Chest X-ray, PA view. Patient: 30 years old, sex M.
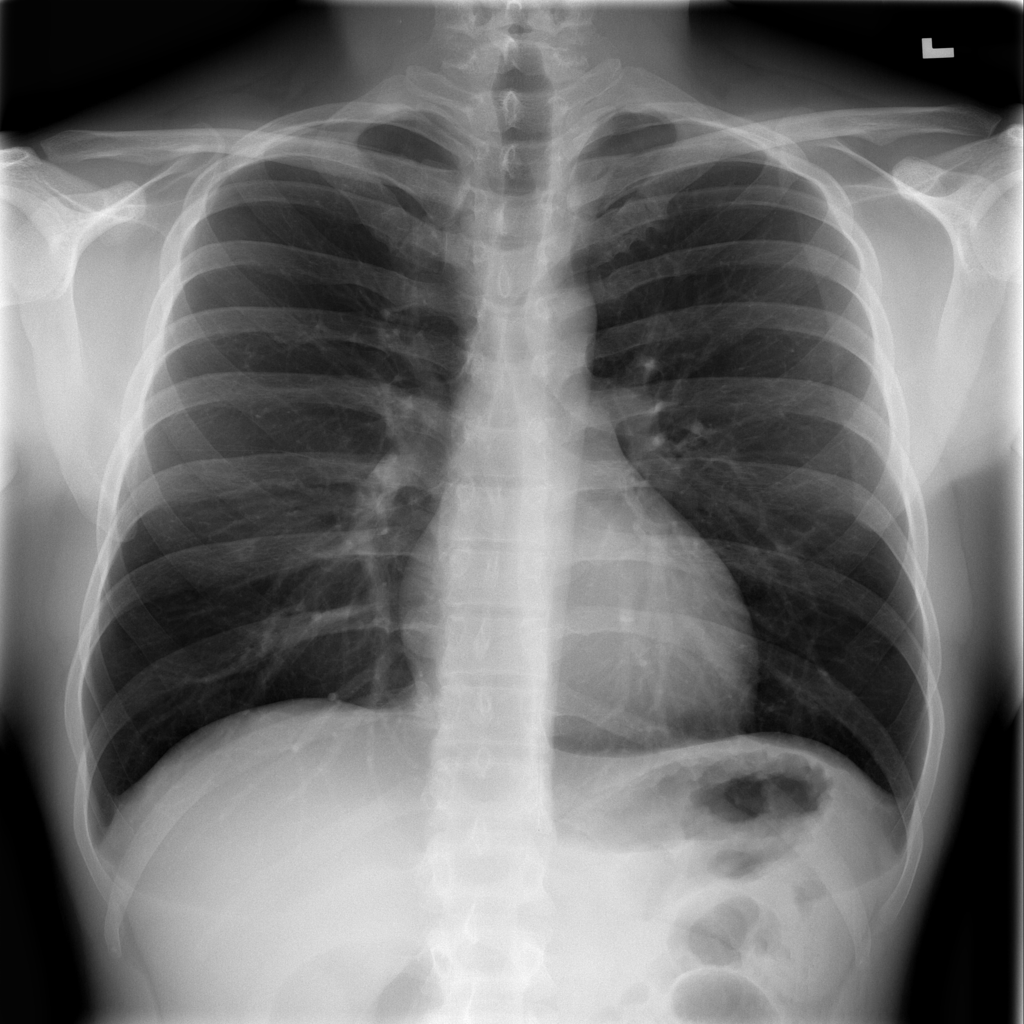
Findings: No Finding